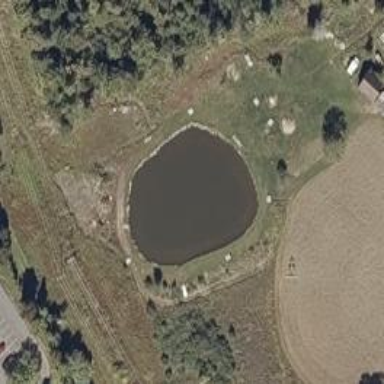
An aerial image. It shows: Pond surrounded by natural water.